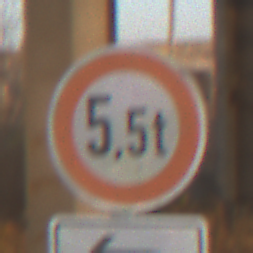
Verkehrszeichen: TatsaechlicheMasse
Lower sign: RichtungsangabeDurchPfeile2
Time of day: SunriseSunset
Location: Roofed (Suburban)
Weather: Clear
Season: NotSpecified
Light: Natural